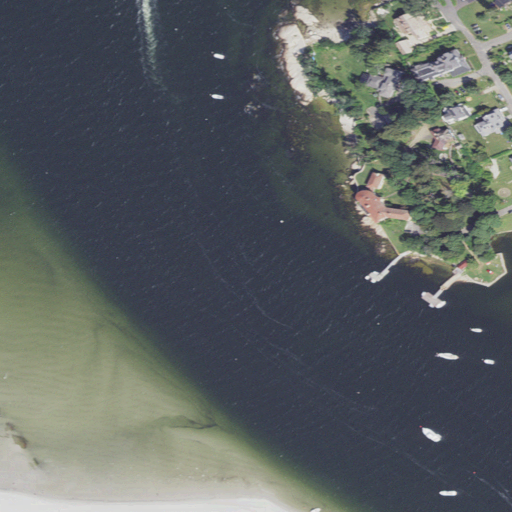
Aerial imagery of cape in Massachusetts named Babson Point containing open water, barren land, mixed forest, medium intensity development, herbaceous wetlands, low intensity development, open development, and high intensity development